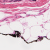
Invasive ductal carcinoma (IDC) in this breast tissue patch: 0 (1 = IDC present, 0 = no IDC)